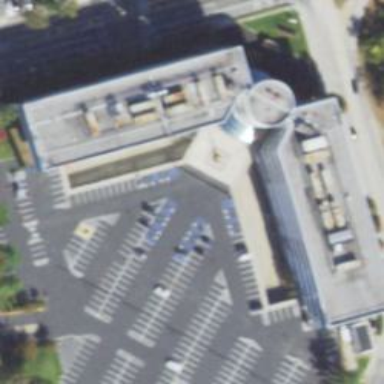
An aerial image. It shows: Office building.